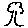
Label: tree